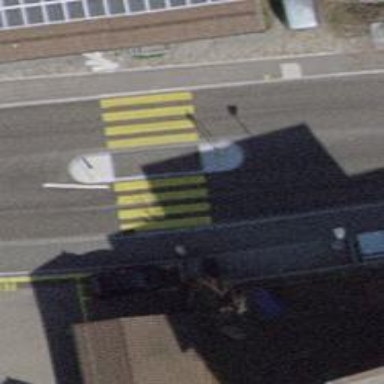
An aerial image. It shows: Uncontrolled zebra crossing with pedestrian island.